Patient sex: F
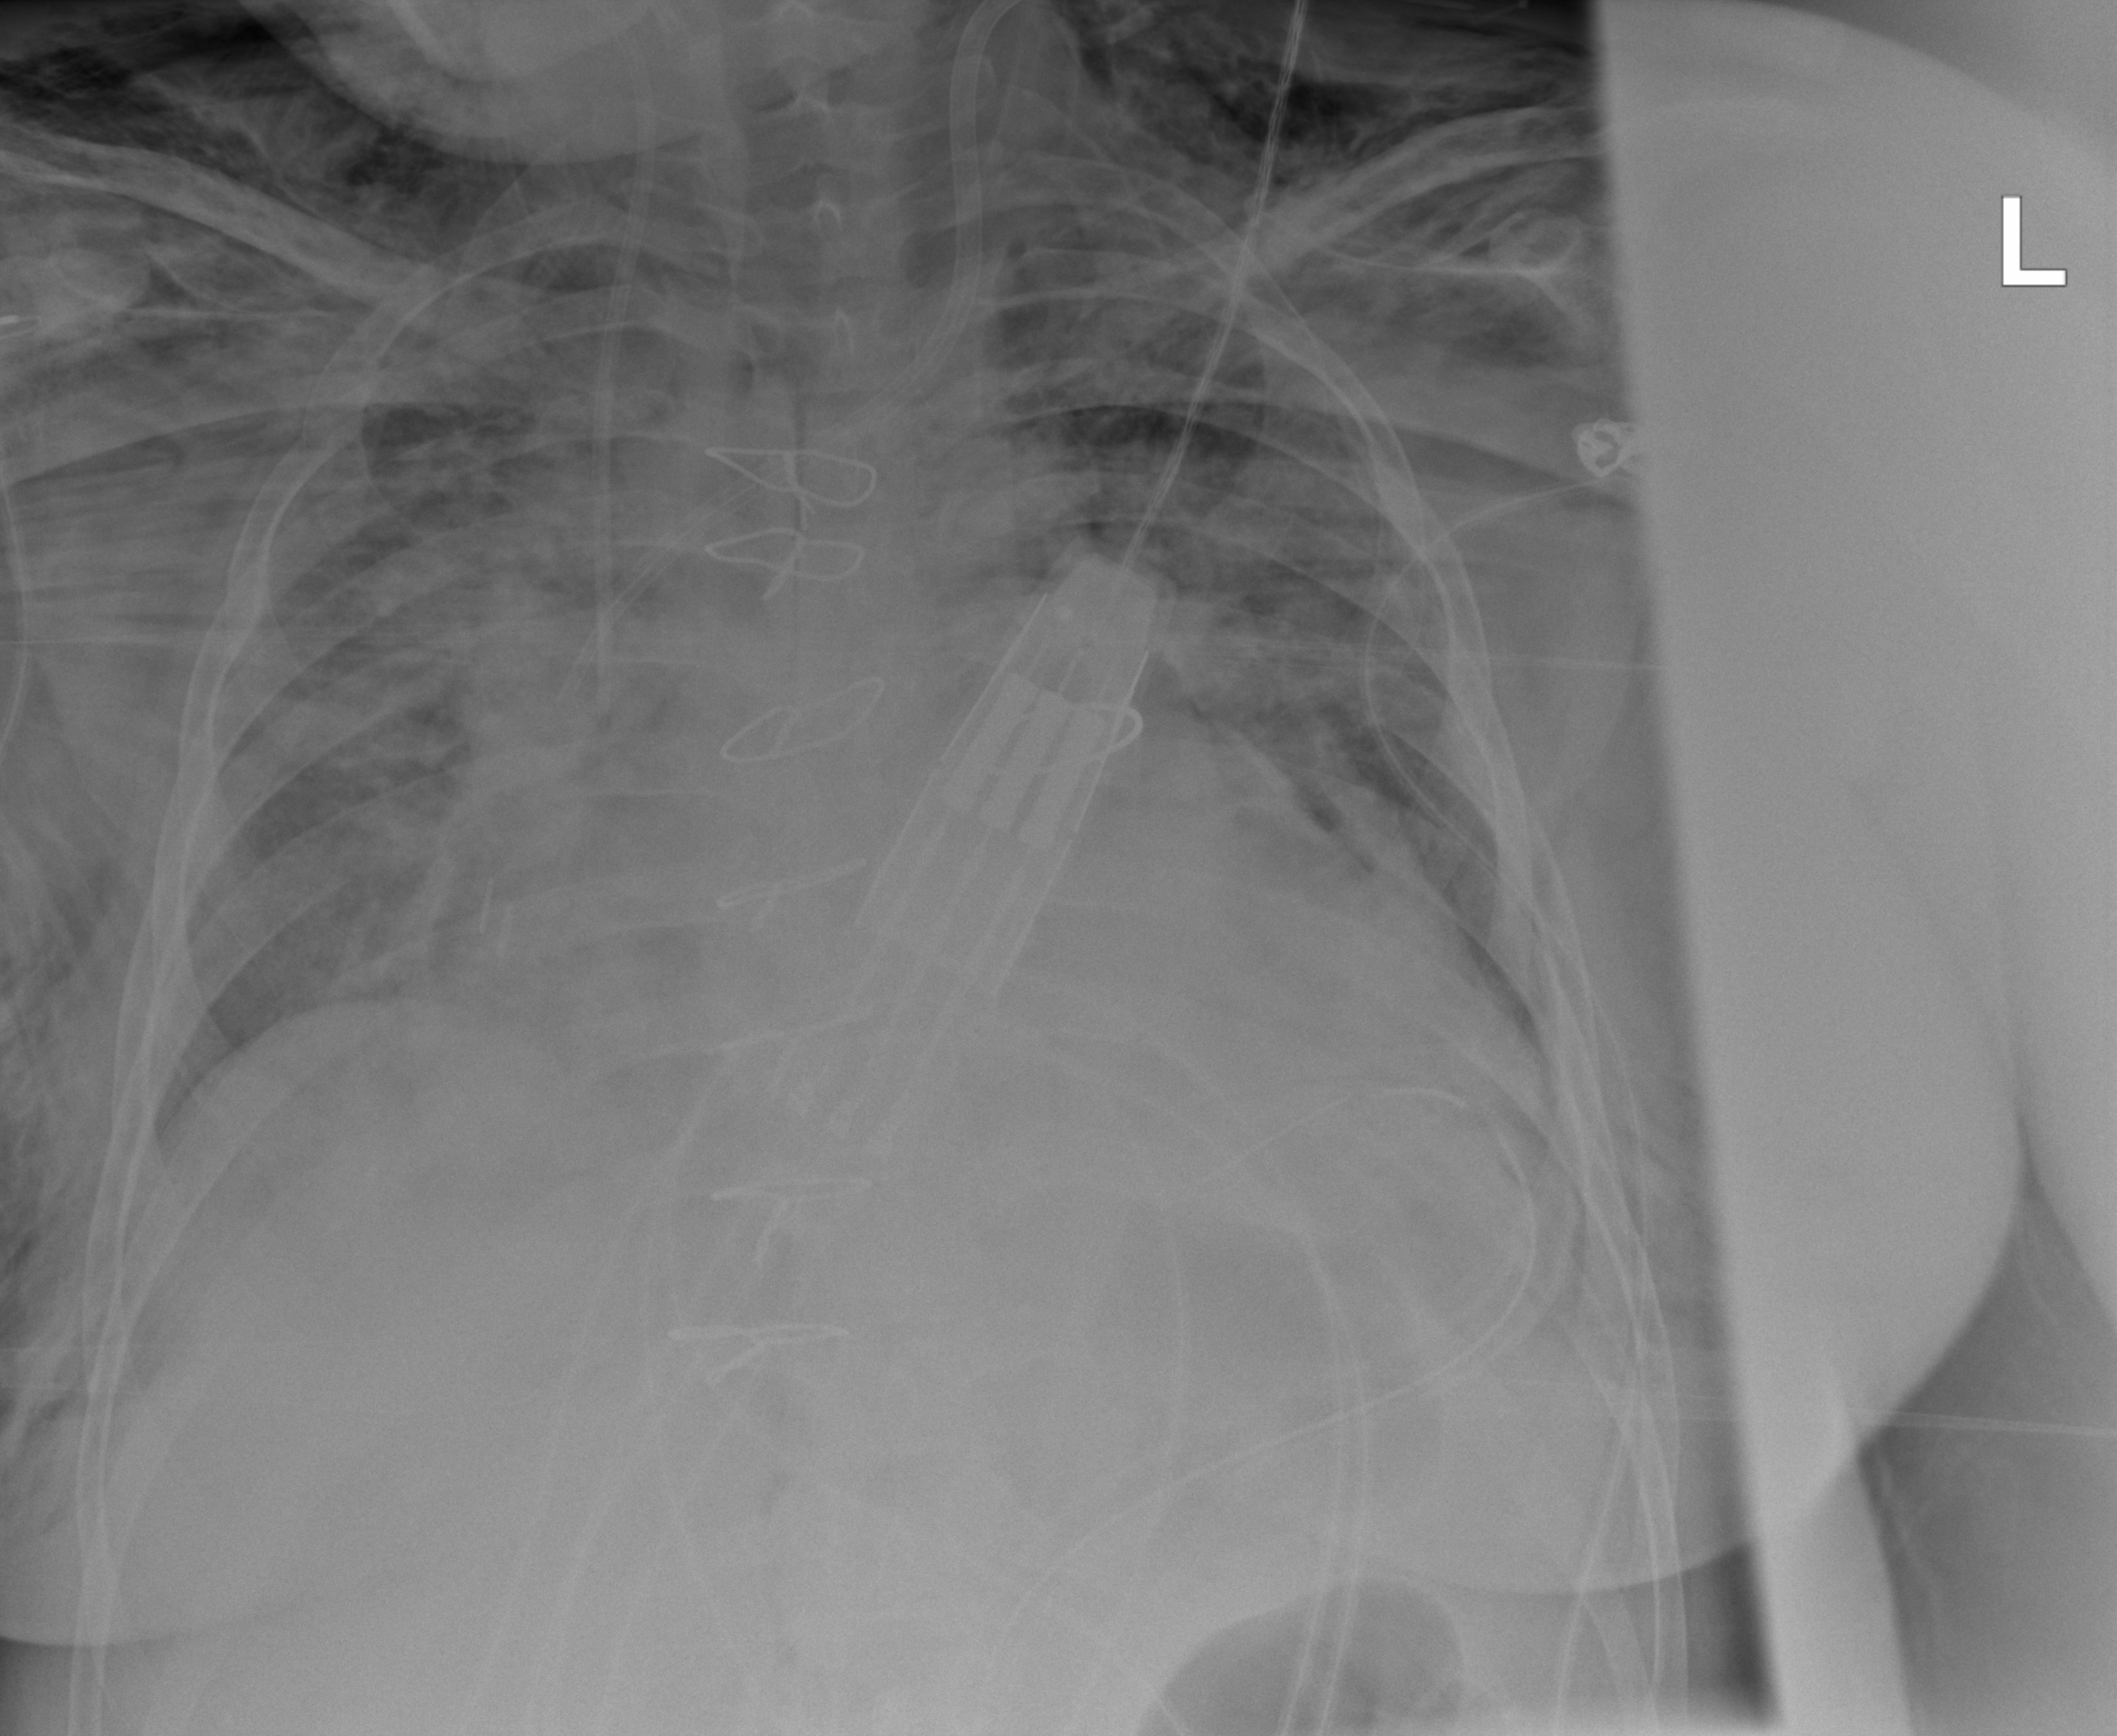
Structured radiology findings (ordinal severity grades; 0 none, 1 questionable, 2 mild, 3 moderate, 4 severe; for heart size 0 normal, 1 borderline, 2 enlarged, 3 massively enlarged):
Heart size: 3
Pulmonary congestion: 3
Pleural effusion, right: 0
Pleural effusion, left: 0
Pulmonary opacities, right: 3
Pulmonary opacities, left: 3
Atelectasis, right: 3
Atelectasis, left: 3